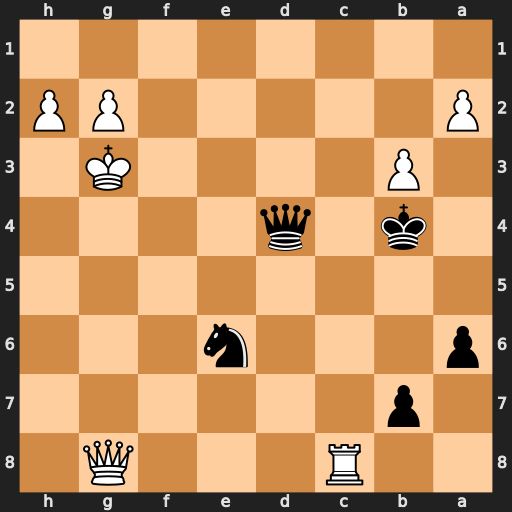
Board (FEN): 2R3Q1/1p6/p3n3/8/1k1q4/1P4K1/P5PP/8
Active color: b
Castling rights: -
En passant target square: -
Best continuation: Qf4+ Kh3 Ng5+ Qxg5 Qxg5